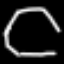
Label: octagon